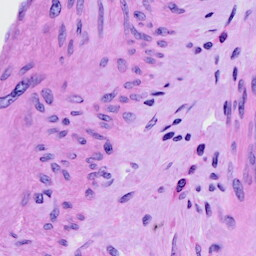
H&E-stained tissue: Cervix